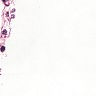
Metastatic tissue present: no